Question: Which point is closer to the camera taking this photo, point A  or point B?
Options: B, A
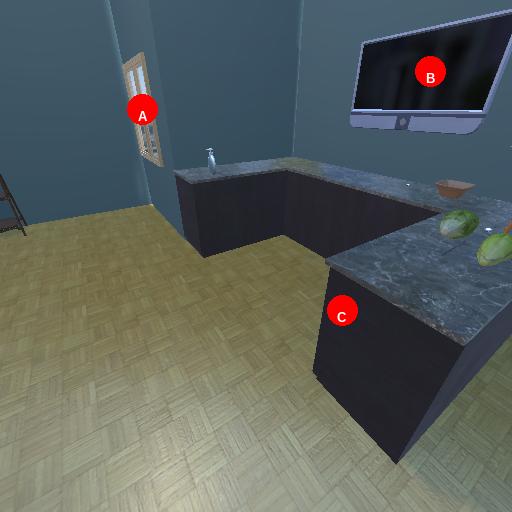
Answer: B